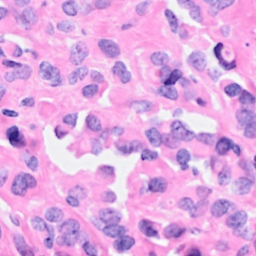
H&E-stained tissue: Breast